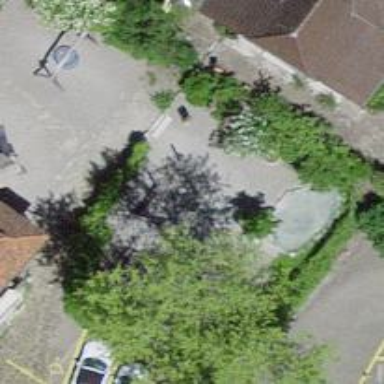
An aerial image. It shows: Playground area for leisure land.